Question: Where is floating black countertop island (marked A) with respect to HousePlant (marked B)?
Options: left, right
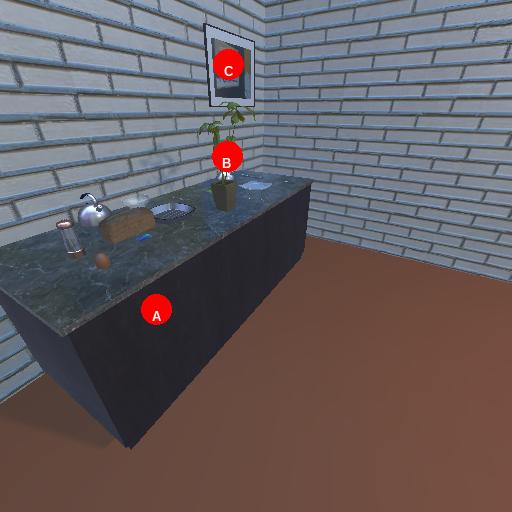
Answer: left